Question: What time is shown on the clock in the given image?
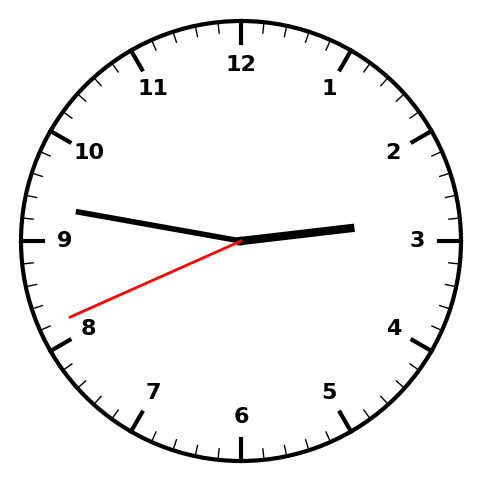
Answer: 02:46:41